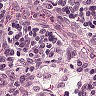
Metastatic tissue present: no